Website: home-depot
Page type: account-selection
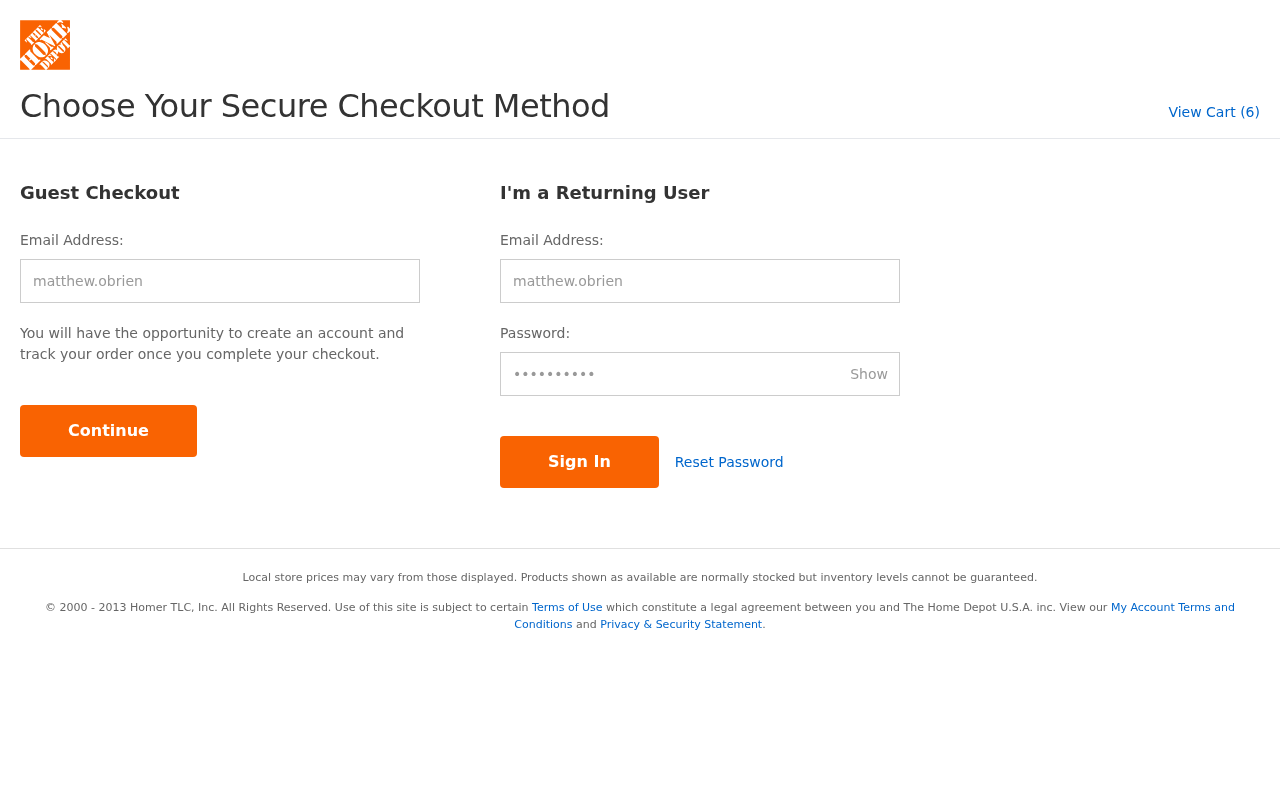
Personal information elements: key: PII_LOGIN_USERNAME
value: matthew.obrien
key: PII_LOGIN_USERNAME2
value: matthew.obrien
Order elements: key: ORDER_NUM_ITEMS
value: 6